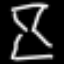
Label: hourglass